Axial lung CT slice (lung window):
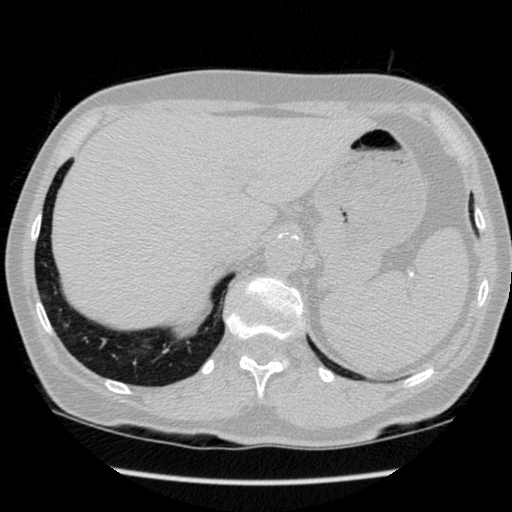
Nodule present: no